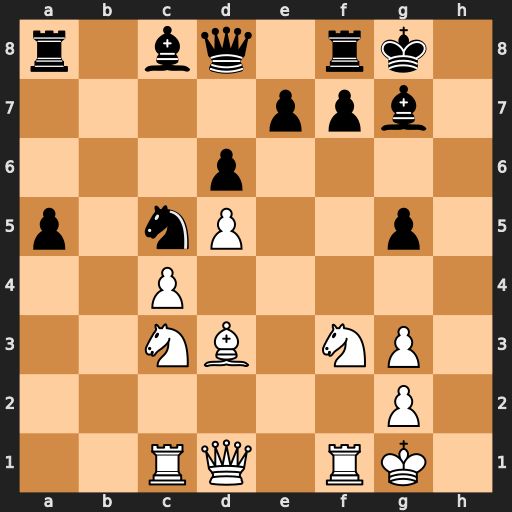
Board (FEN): r1bq1rk1/4ppb1/3p4/p1nP2p1/2P5/2NB1NP1/6P1/2RQ1RK1
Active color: w
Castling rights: -
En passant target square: -
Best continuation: Nxg5 f5 Qh5 Rf6 Qh7+ Kf8 Bxf5